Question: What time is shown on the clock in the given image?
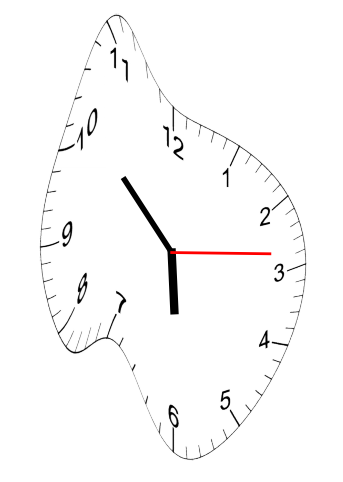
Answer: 05:52:14